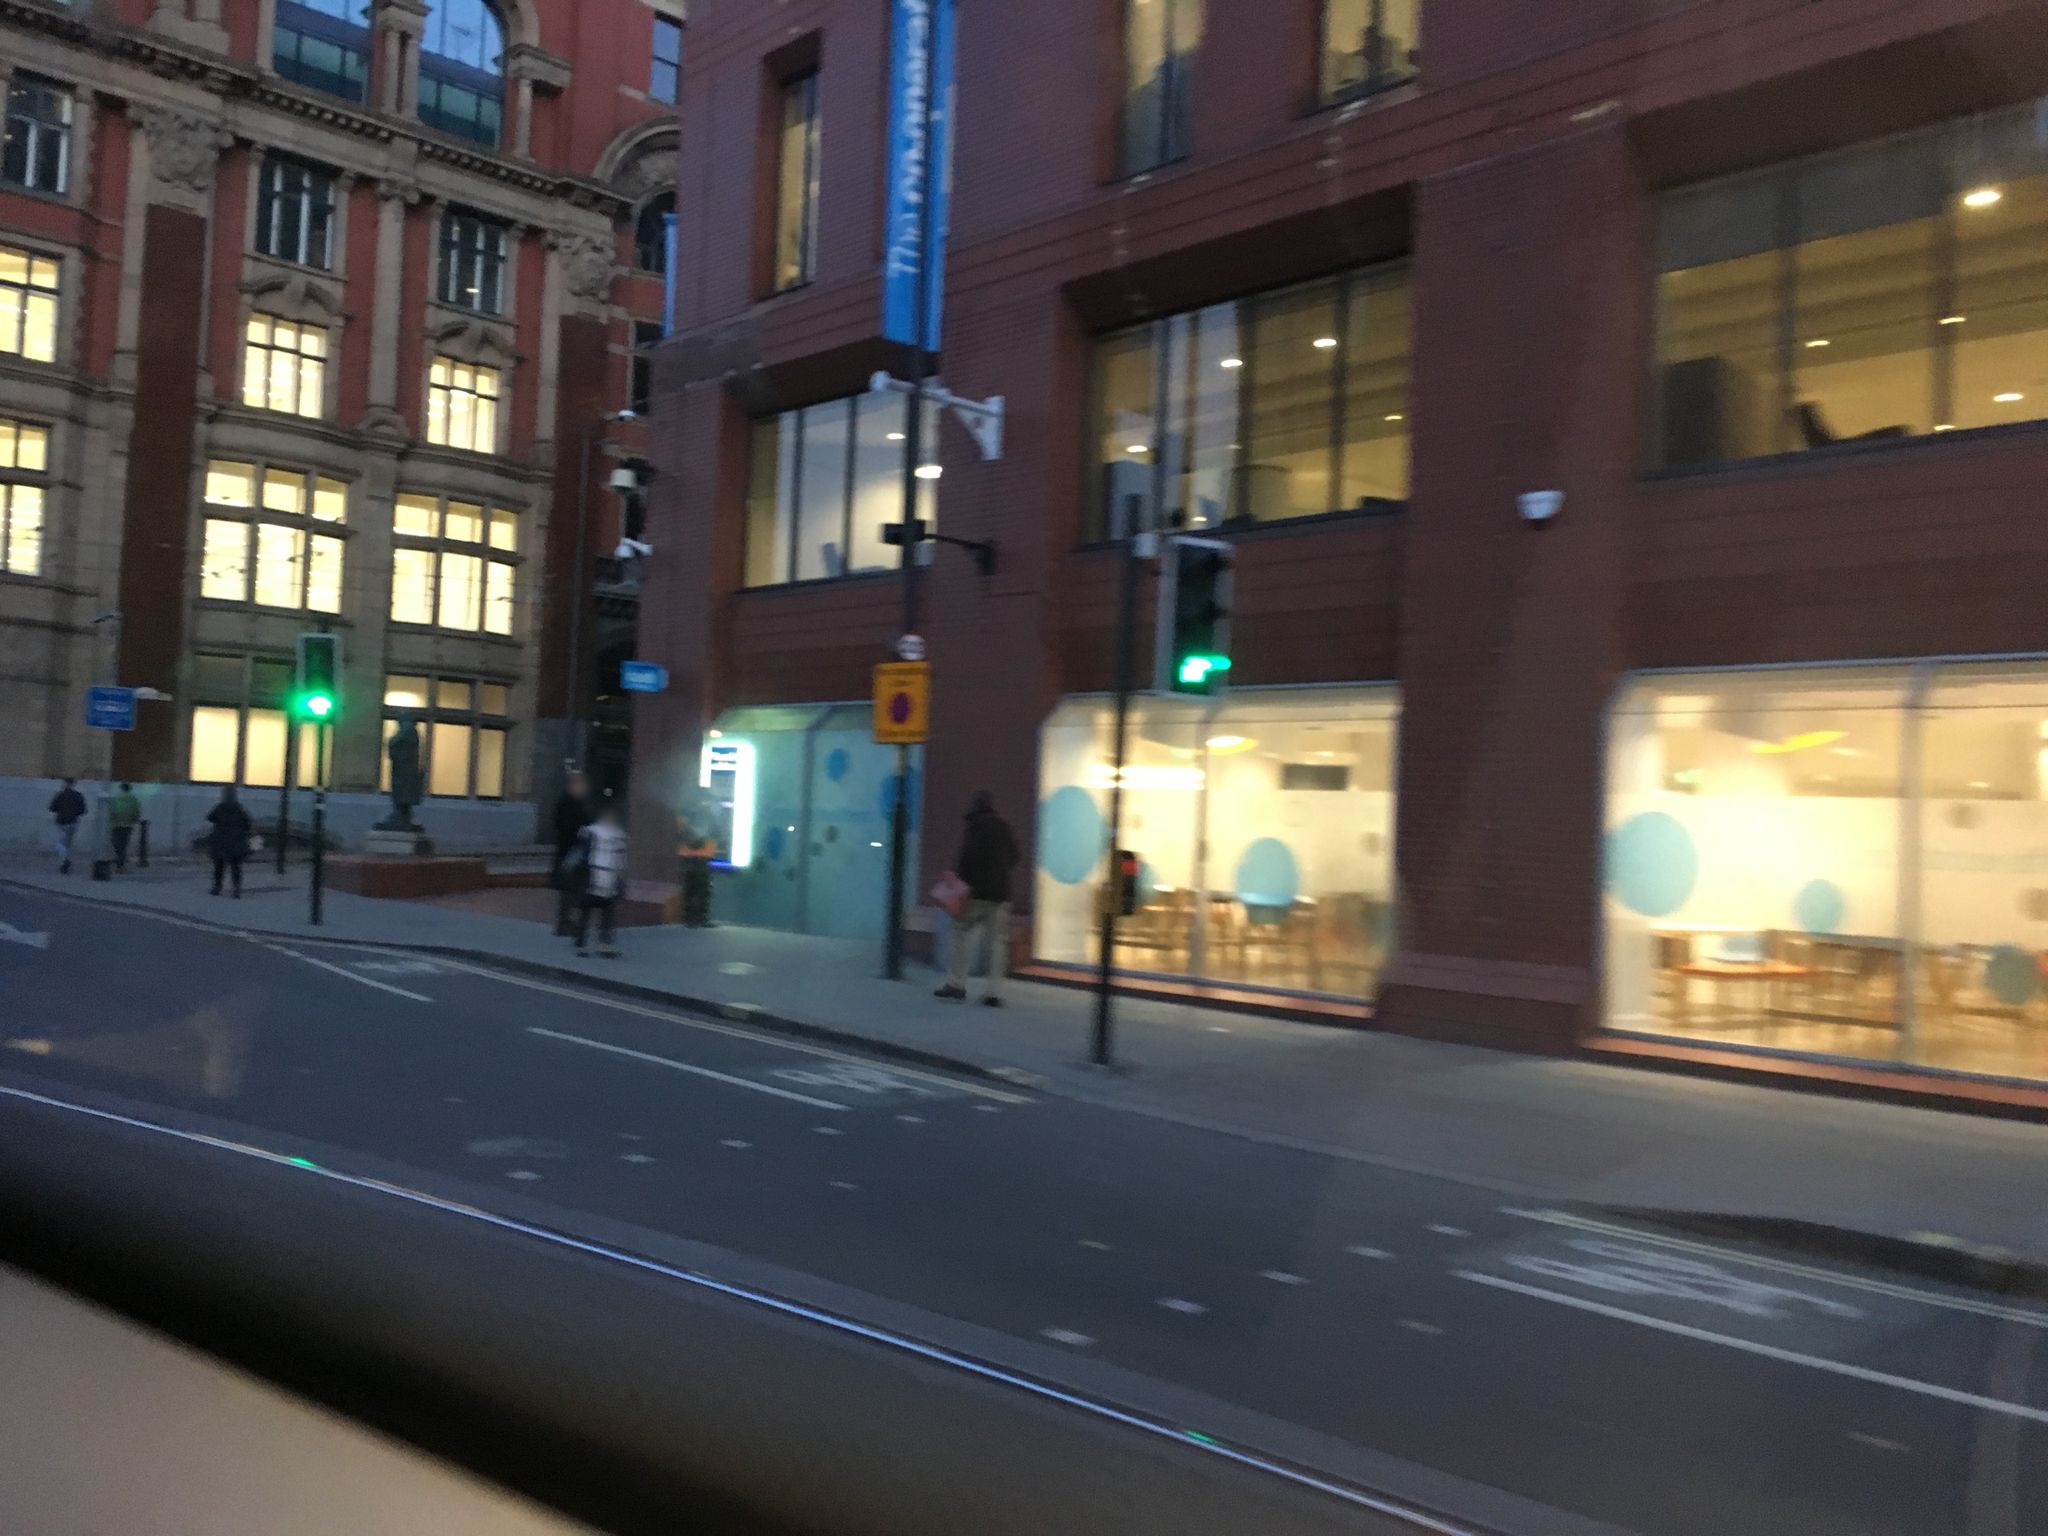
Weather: clear
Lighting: dusk/dawn
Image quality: slightly poor
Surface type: driving surface
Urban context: urban centre
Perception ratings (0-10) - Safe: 3, Lively: 6.98, Beautiful: 7.95, Boring: 2.08, Depressing: 2.15, Wealthy: 5.98